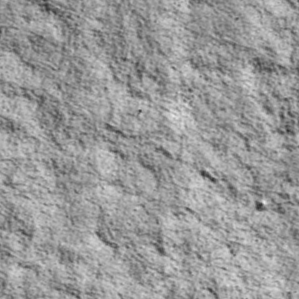
Label: non_frost